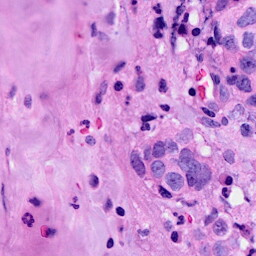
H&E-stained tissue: Breast